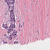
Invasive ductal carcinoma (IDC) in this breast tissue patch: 1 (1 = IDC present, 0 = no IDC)